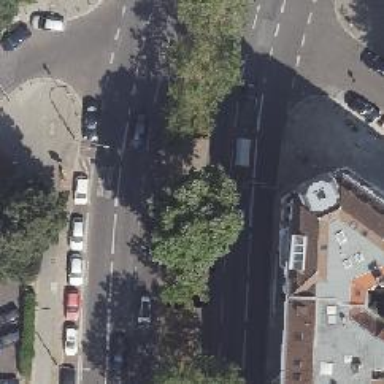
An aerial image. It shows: Footway that serves as traffic island.